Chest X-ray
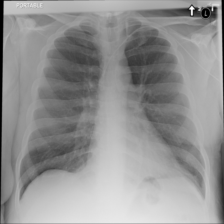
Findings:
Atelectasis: negative
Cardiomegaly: negative
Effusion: negative
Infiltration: negative
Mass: negative
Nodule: negative
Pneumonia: negative
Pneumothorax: negative
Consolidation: negative
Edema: negative
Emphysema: negative
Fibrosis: negative
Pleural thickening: negative
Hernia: negative